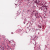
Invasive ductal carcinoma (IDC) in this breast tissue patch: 1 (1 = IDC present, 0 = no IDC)